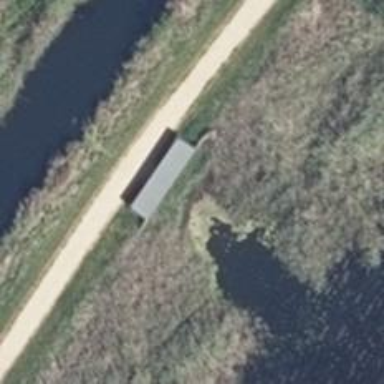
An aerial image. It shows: Shelter designed as bird hide in leisure land.